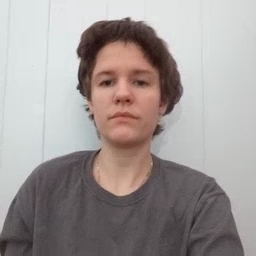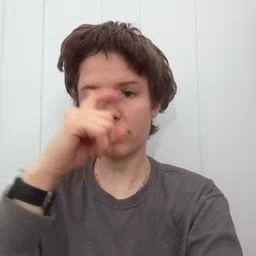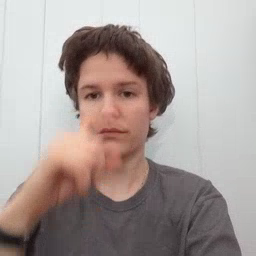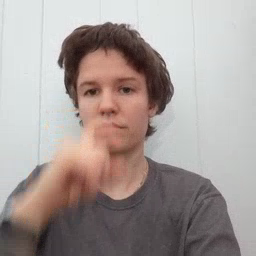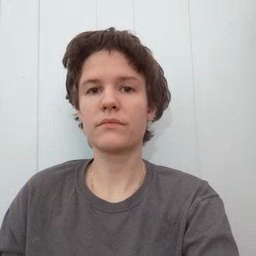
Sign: doll